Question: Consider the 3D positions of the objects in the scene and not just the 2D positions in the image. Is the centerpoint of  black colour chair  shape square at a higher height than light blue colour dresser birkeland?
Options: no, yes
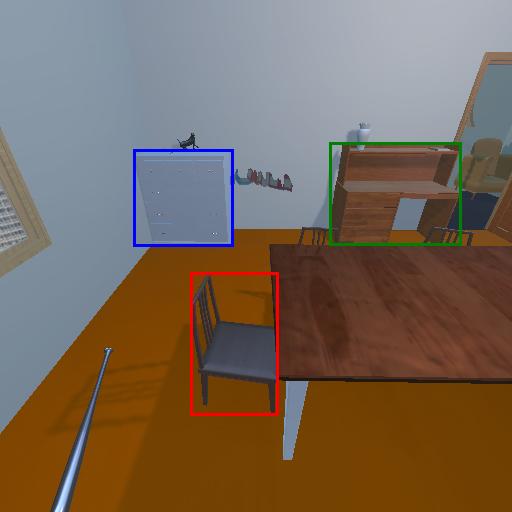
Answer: no